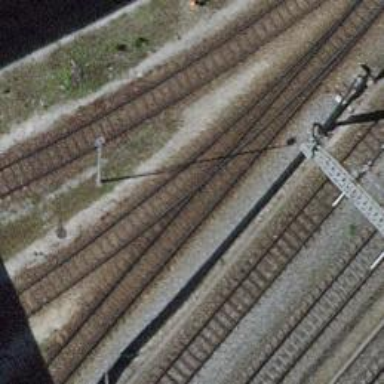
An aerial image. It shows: Single-track railway spur.